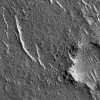
Atmospheric dust classification: not_dusty